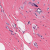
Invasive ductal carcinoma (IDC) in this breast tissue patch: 0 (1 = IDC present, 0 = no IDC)